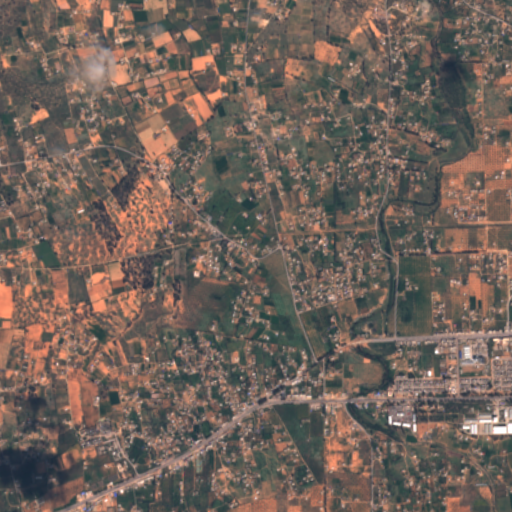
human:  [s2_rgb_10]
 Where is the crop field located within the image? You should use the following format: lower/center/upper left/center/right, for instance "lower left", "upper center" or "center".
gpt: The crop field is located in the lower of the image.
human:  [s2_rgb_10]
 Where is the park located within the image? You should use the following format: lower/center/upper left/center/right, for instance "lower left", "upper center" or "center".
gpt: The park is located in the lower right of the image.
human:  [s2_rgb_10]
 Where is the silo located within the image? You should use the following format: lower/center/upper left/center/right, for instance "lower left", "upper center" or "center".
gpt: The silo is located in the lower right of the image.
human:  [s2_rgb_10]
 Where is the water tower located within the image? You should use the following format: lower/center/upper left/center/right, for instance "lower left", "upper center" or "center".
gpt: The water tower is located in the center of the image.
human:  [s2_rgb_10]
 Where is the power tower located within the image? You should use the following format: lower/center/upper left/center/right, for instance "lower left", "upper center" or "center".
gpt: There is no power tower in the image.